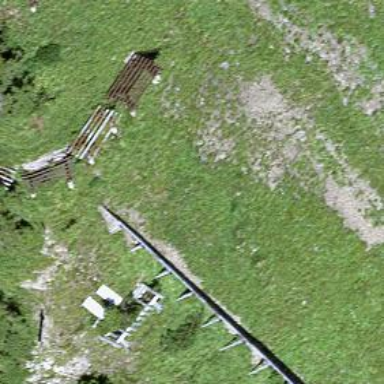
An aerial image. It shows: Man-made structure for avalanche protection.